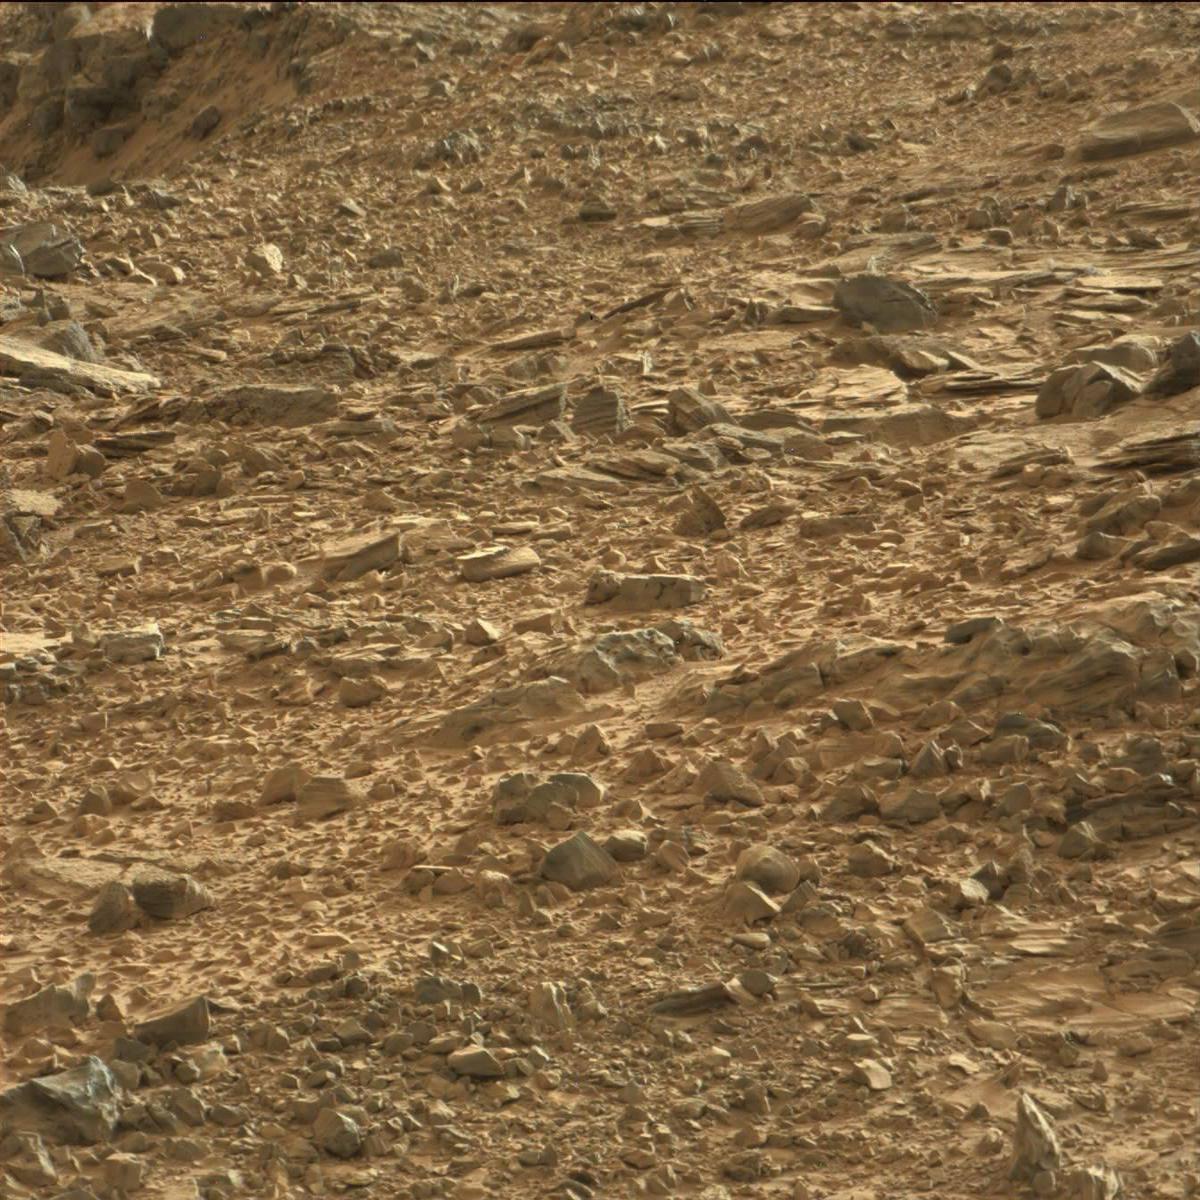
Terrain classes present: Bedrock, Sand / Soil